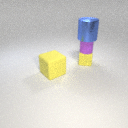
large yellow rubber cube in front of small yellow rubber cube